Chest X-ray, AP view. Patient: 37 years old, sex F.
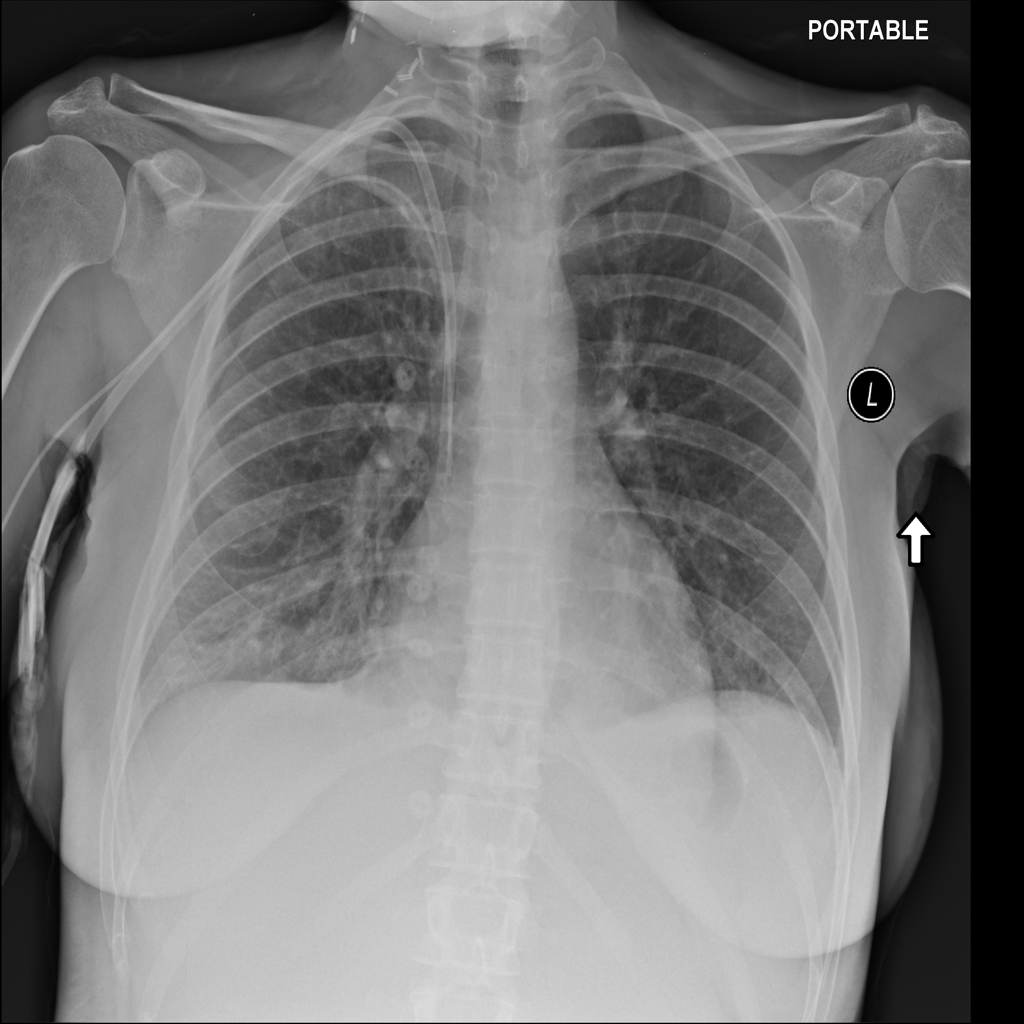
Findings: No Finding